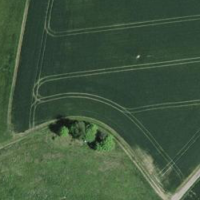
EUNIS habitat code: 52
Species observed at this site:
Achillea millefolium